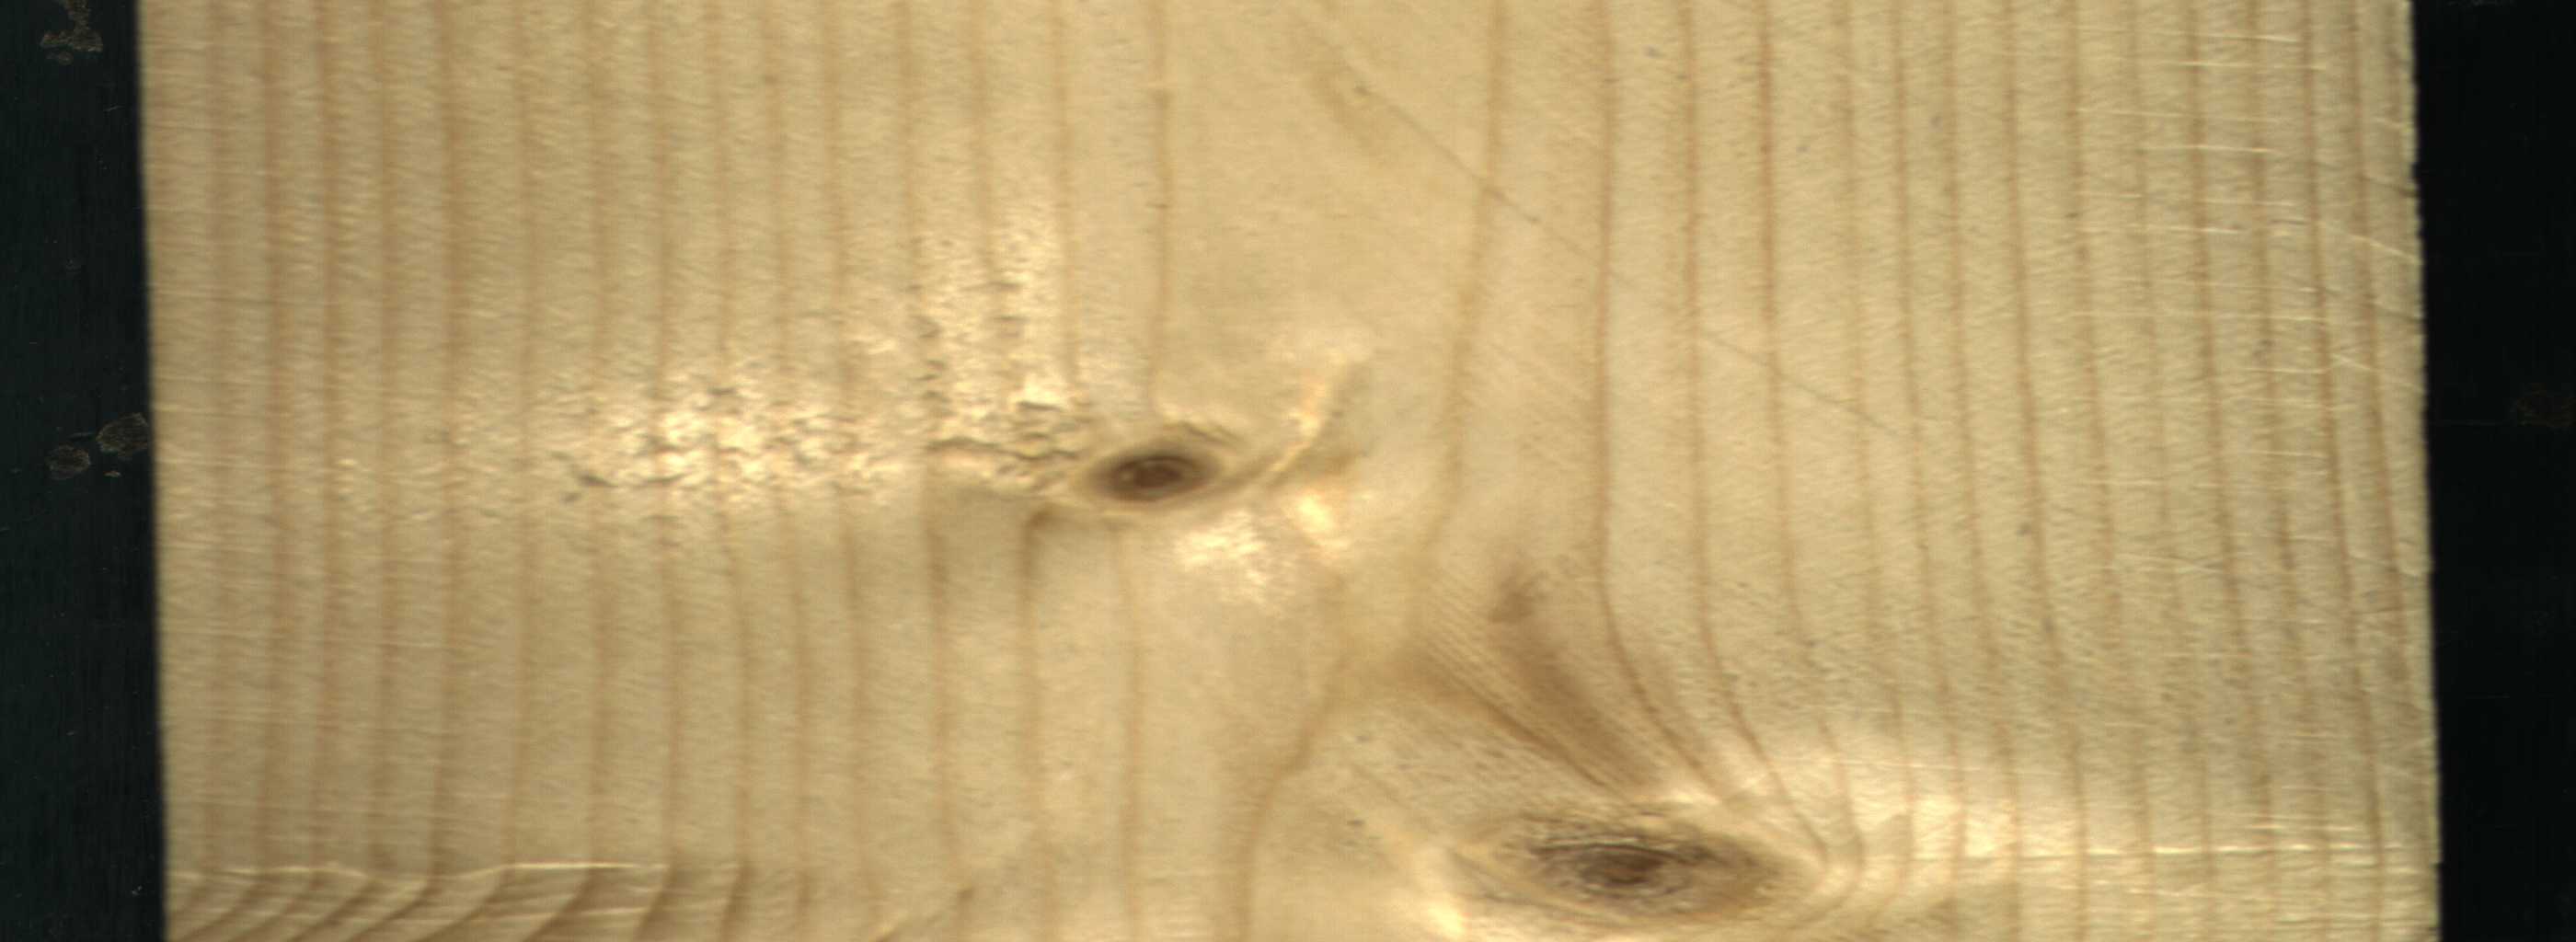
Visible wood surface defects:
Live_Knot
Live_Knot
Live_Knot
Live_Knot
Live_Knot